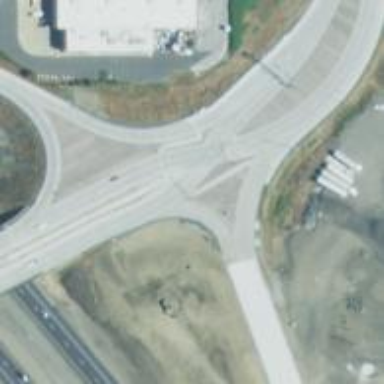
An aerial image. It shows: Motorway link at diverging diamond interchange (DDI) junction.